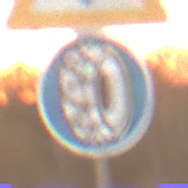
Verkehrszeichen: SchneekettenVorgeschrieben
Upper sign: SchneeOderEisglaette
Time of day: SunriseSunset
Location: Outdoor (Nature)
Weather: PartlyCloudy
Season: NotSpecified
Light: Natural